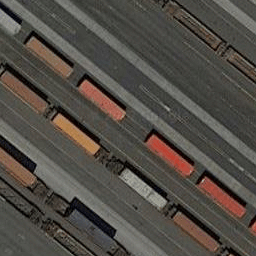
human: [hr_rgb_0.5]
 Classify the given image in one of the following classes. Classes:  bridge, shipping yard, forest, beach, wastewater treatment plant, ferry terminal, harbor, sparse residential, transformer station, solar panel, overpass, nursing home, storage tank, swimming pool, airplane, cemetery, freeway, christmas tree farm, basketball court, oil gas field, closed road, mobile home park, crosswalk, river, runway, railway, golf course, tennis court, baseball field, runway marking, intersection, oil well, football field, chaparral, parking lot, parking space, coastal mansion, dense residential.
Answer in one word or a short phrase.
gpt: shipping yard